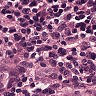
Metastatic tissue present: yes